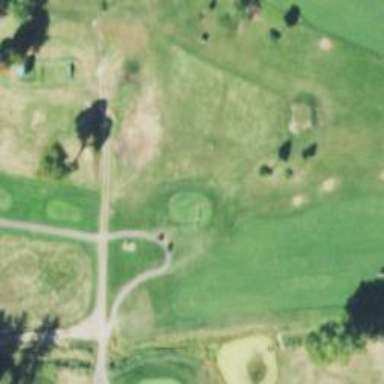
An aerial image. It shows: Golf tee.